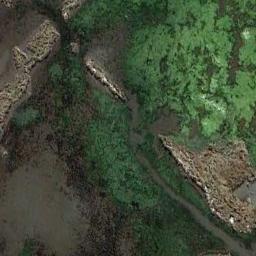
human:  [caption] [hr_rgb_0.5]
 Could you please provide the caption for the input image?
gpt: Many waters of different sizes are surrounded by wetlands .

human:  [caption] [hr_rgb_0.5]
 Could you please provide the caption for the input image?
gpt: The wetland consists of bare land, Green plants and water .

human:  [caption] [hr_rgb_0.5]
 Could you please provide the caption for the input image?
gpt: This wetland is totally covered with vegetation .

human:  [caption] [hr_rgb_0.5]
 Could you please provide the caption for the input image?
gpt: There are a few brown bare lands in the river in a wetland with sparse green plants on the bare lands .

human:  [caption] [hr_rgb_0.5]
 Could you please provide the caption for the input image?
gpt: There are some green meadows on the wetland .